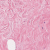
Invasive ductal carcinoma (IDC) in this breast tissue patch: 0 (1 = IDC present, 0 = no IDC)